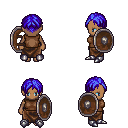
a pixel art fantasy rpg character, female body template, human, dark skin, brown sleeveless shirt, robe skirt, blue parted hairstyle, metal boots, shield, four views (front, back, left, right), 2x2 character sprite sheet, small pixel art, hard edges, no anti-aliasing